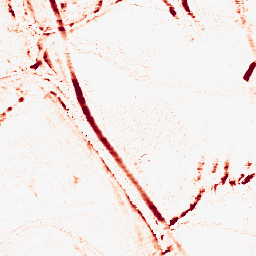
Category: morphological
Decomposition family: morphological_ellipse
Decomposition parameters: operation: opening
width: 5
height: 10
Upsampling method: area
Upsampling parameters: scale: 2
Upsampling scale: 2